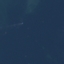
Label: SeaLake